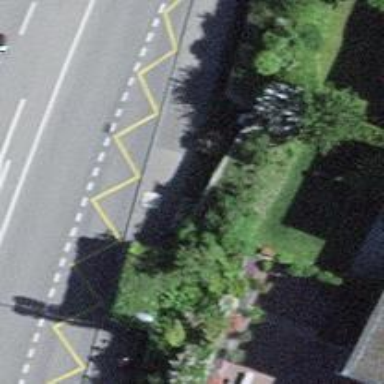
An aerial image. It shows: Platform for public transport on the road.